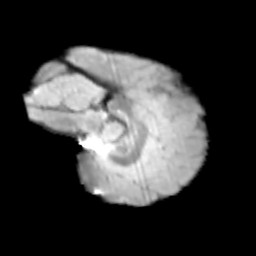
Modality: T2w
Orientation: sagittal
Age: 11
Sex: male
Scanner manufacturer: siemens
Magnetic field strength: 3 T
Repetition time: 3.8 s
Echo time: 0.07 s